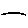
Label: line